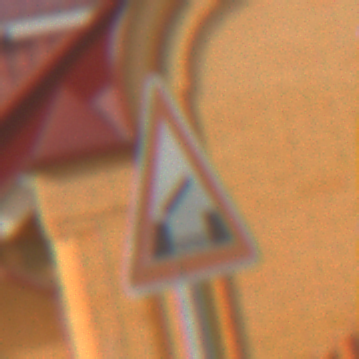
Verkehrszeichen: BeweglicheBruecke
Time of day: MorningAfternoon
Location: Outdoor (Urban)
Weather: PartlyCloudy
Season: NotSpecified
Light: Natural